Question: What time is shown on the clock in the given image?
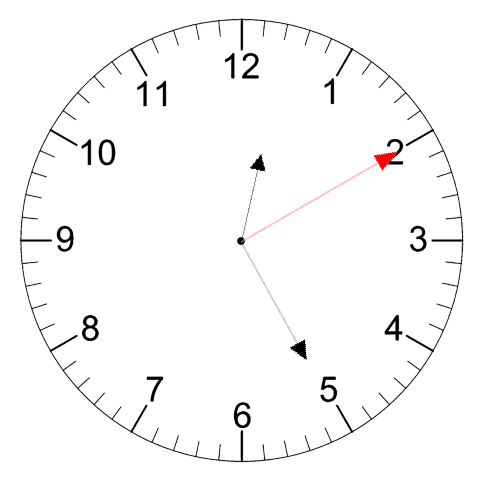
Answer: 12:25:10